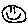
Label: smiley face